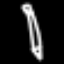
Label: pencil